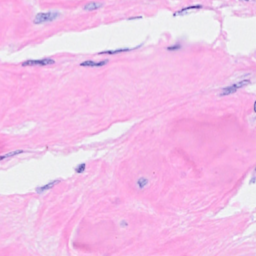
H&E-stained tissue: Breast